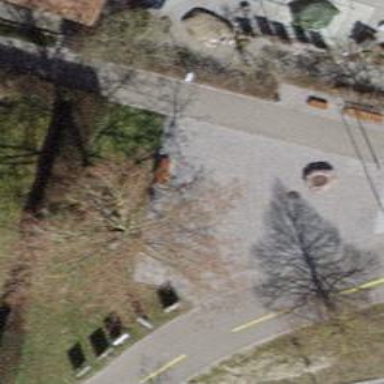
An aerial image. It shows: Brown bench in the vicinity.